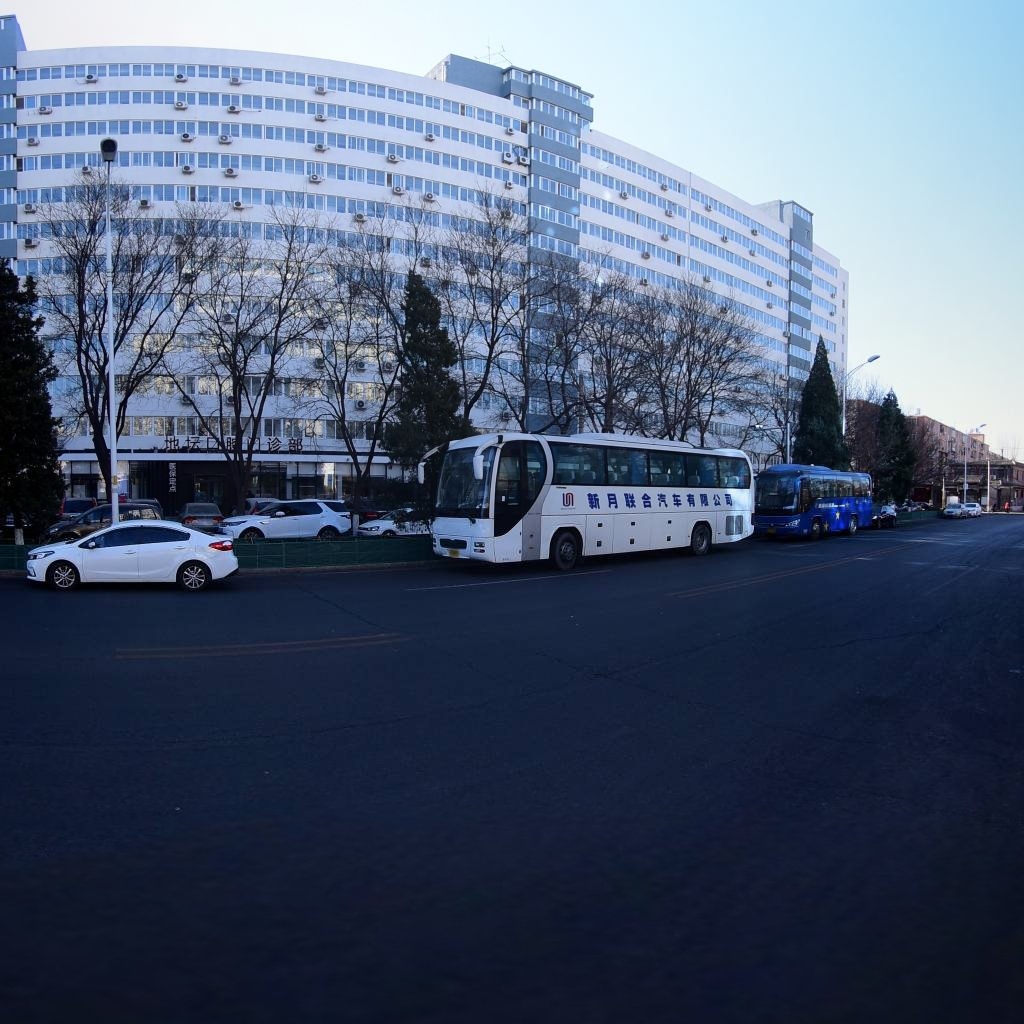
Region: Dongcheng
Road damage annotations: longitudinal crack, longitudinal crack, transverse crack, longitudinal crack, transverse crack, transverse crack